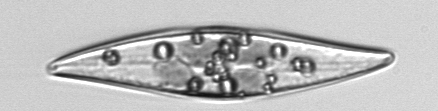
Label: Pleurosigma